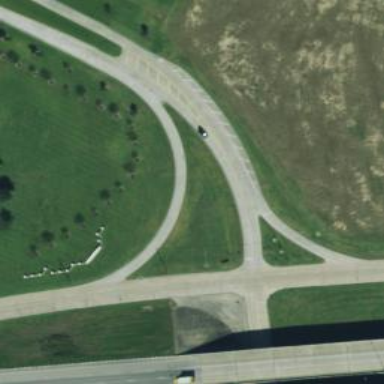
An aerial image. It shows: Tertiary link road.